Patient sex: F
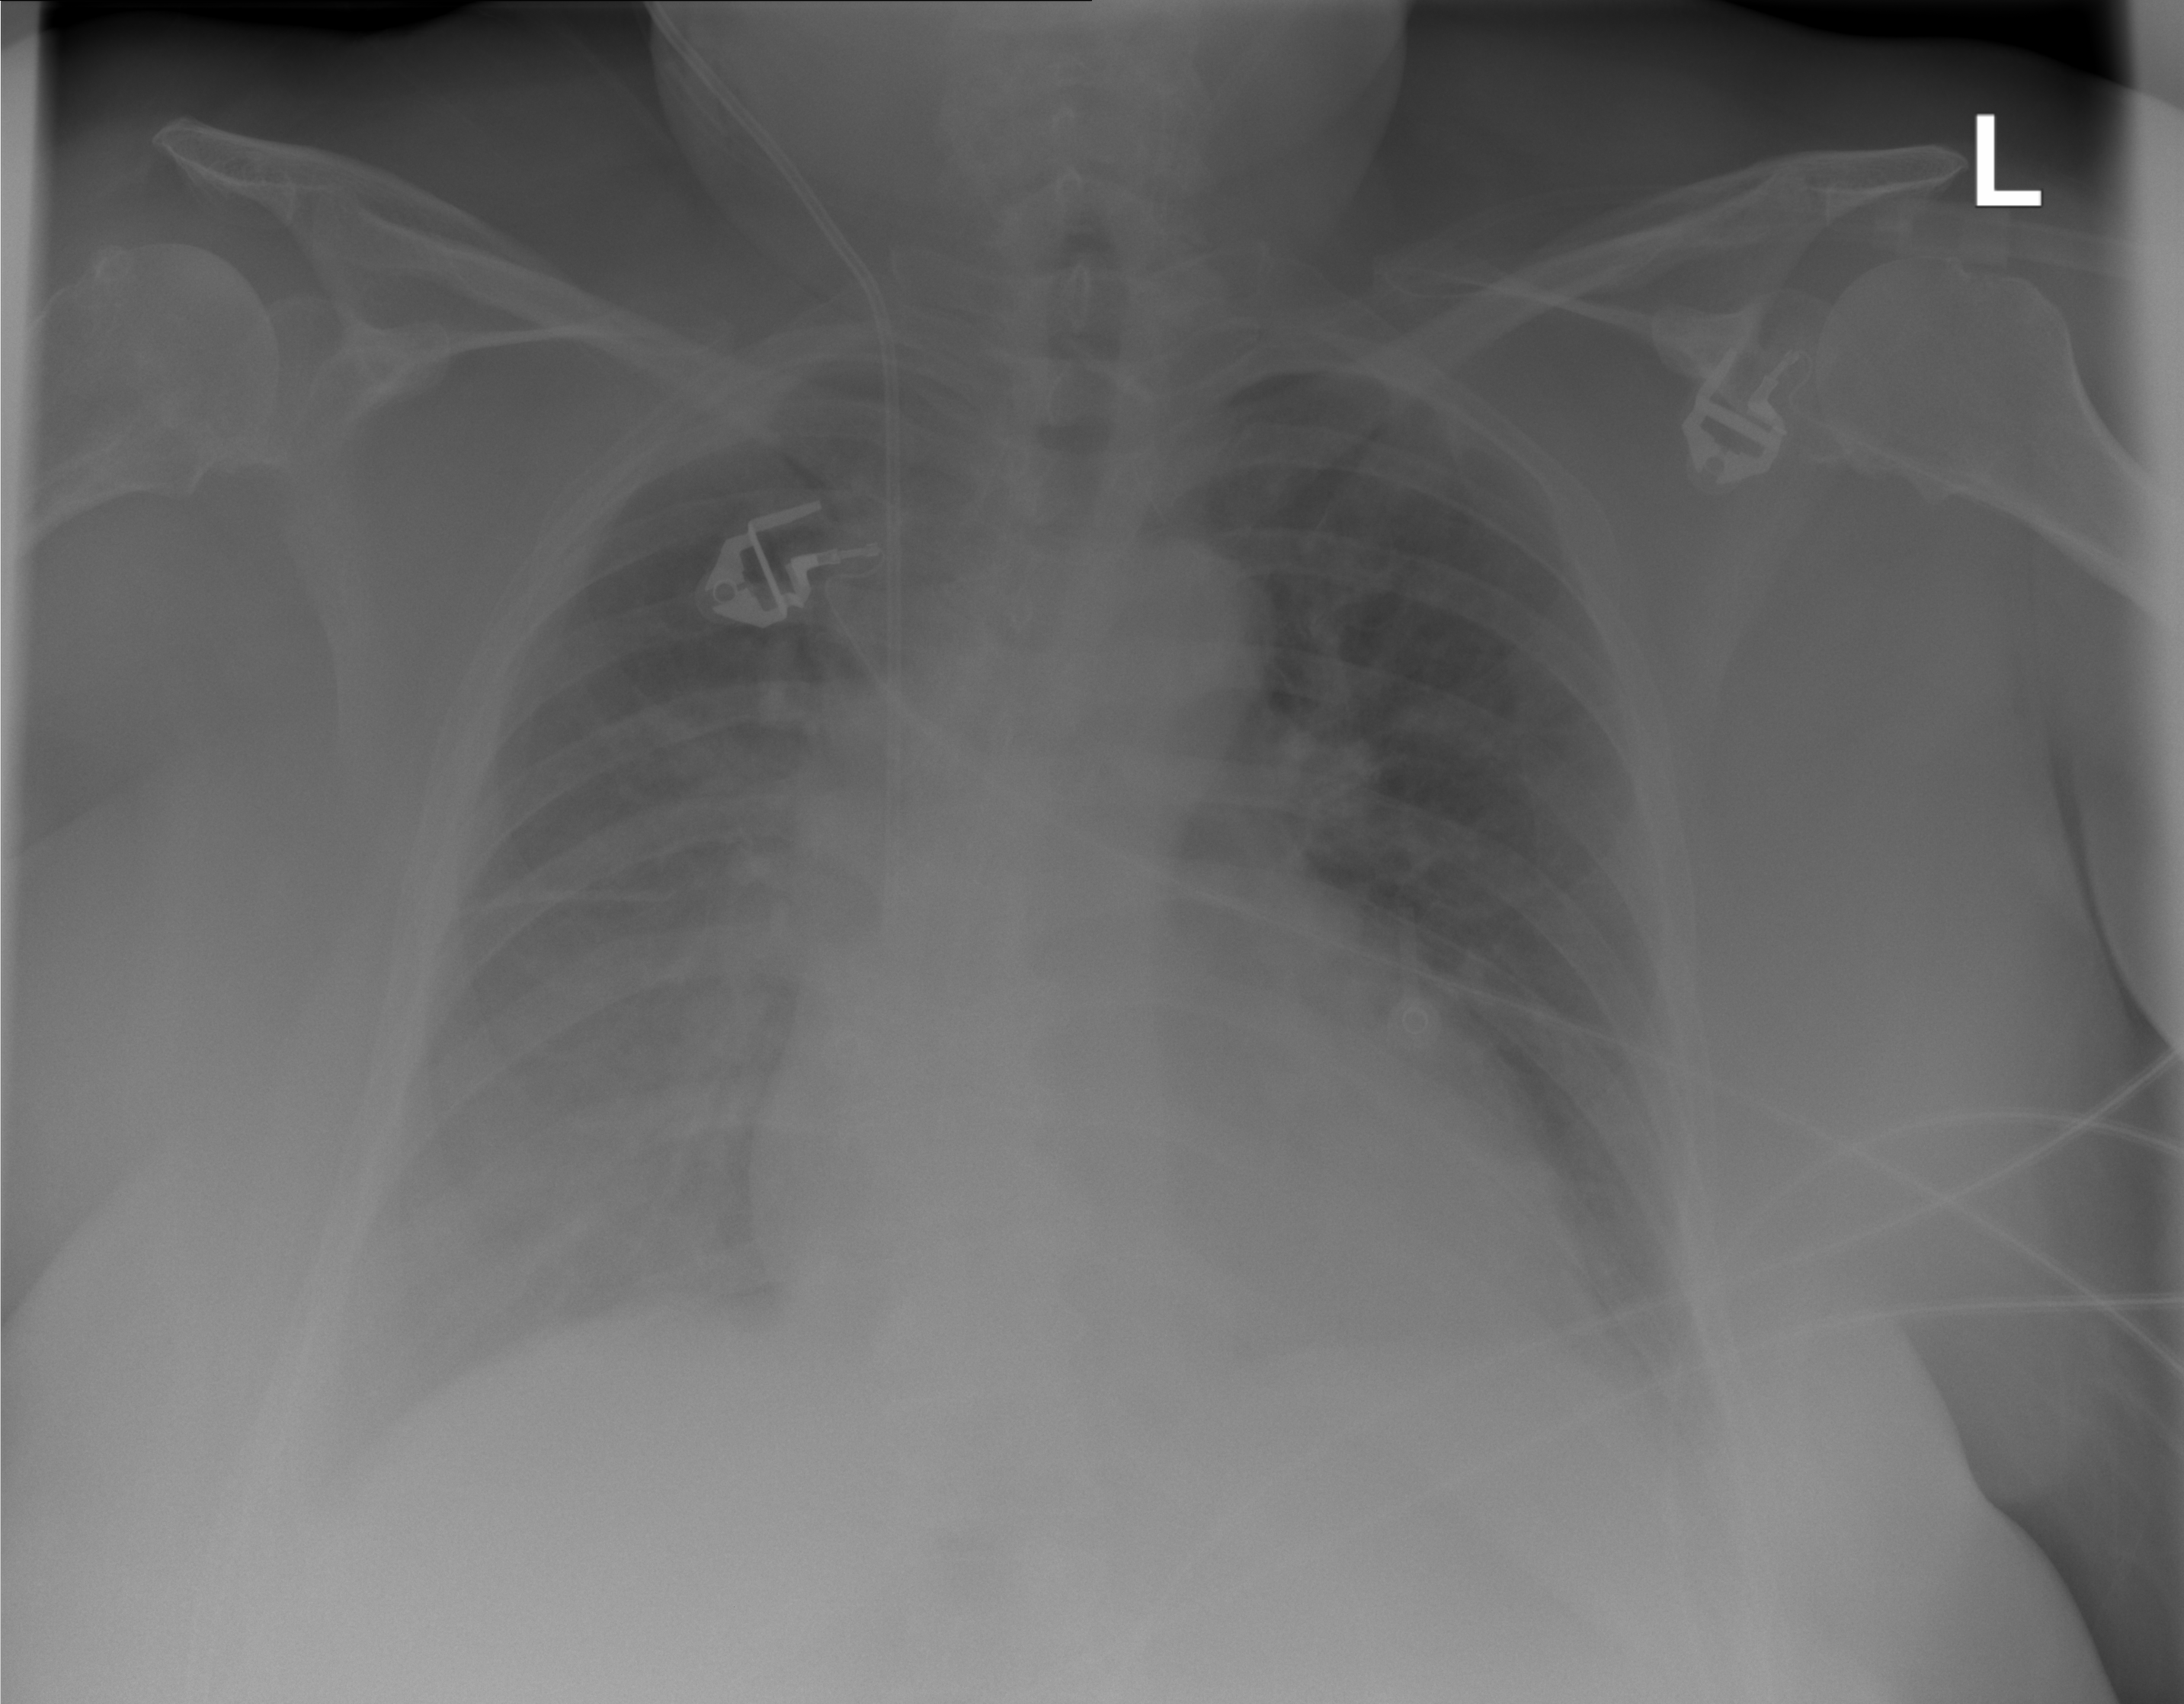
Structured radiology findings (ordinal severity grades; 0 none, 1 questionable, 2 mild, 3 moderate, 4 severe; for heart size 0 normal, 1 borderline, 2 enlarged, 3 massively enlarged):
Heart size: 2
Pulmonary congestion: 0
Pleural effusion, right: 3
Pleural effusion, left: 2
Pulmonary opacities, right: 0
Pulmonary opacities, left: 0
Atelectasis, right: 2
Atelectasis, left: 0